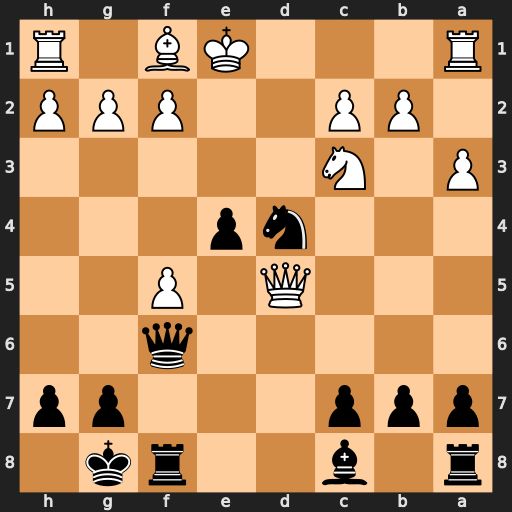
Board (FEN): r1b2rk1/ppp3pp/5q2/3Q1P2/3np3/P1N5/1PP2PPP/R3KB1R
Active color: b
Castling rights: KQ
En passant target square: -
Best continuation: Be6 Qxe4 Bxf5 Bc4+ Kh8